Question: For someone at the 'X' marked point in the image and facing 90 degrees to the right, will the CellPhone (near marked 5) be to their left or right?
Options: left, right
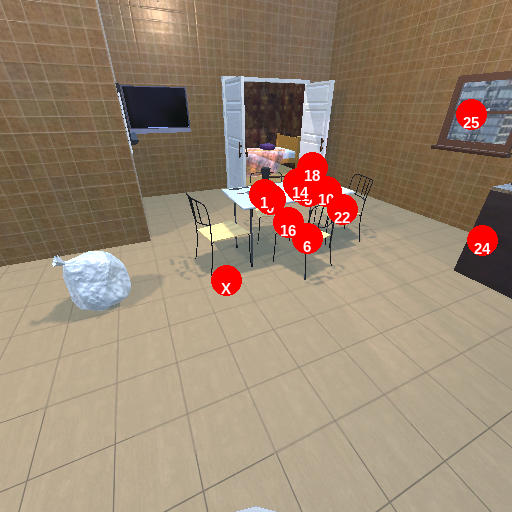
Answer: left